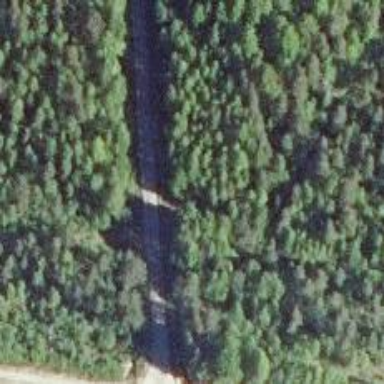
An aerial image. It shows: Unclassified road.